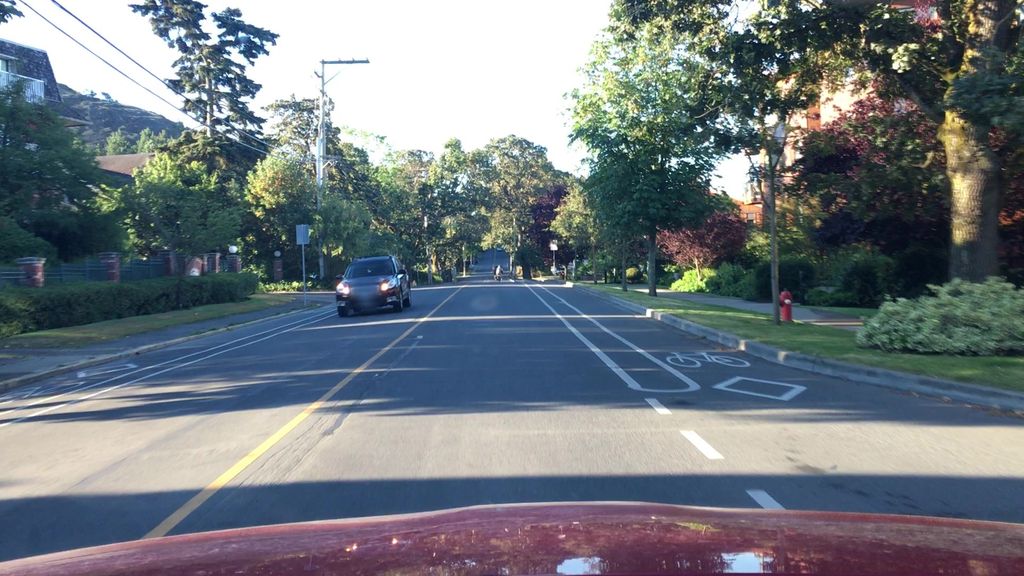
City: victoria